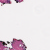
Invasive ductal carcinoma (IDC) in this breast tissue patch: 0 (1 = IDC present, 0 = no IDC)